Interaction volume radius: 10 \u00c5
Interaction volume height: 20 \u00c5
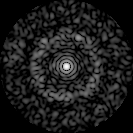
Disorder parameter: 0.8544